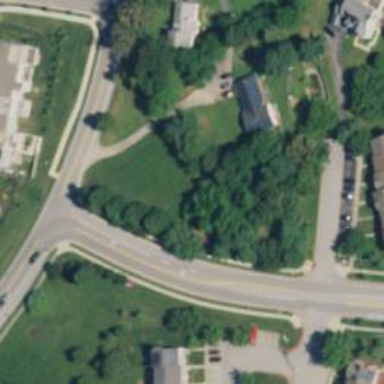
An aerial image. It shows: Footway.